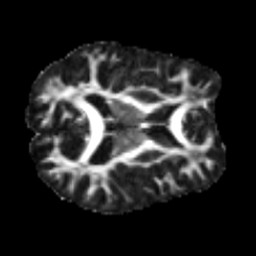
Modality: FA
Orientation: axial
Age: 35
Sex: male
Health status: healthy
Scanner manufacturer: siemens
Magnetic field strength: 3 T
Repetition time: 3.6 s
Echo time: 0.092 s